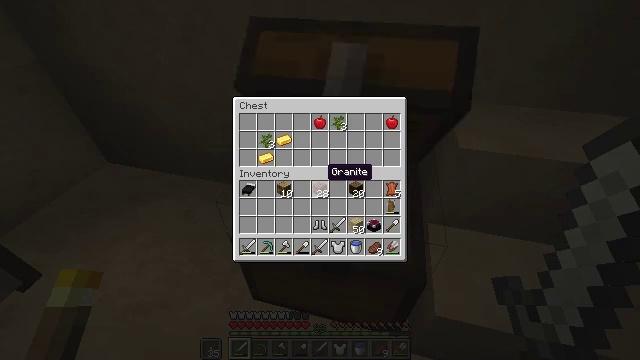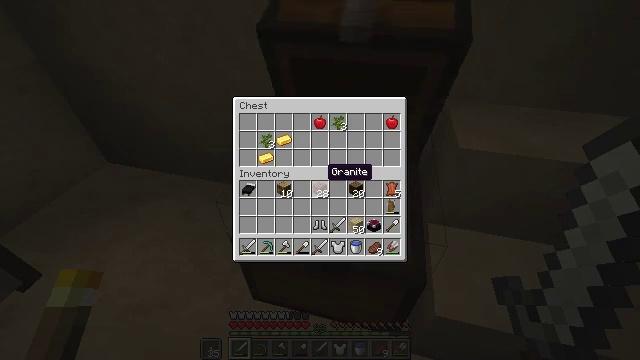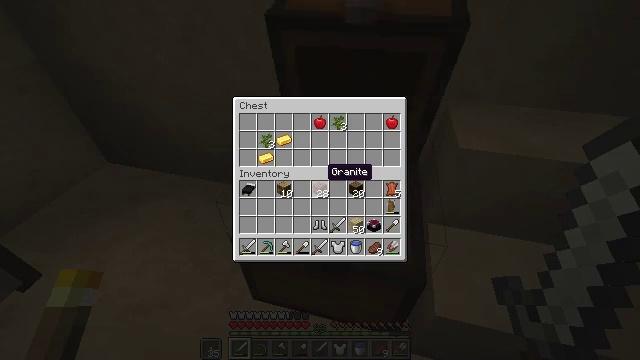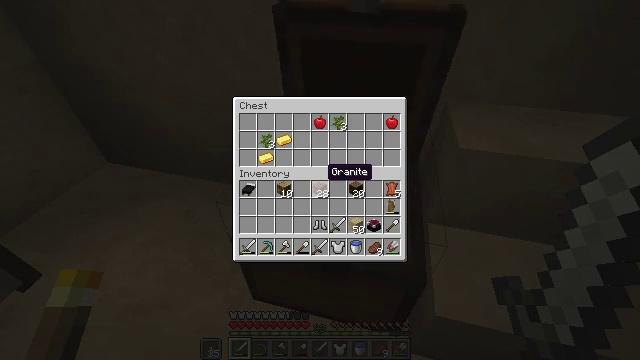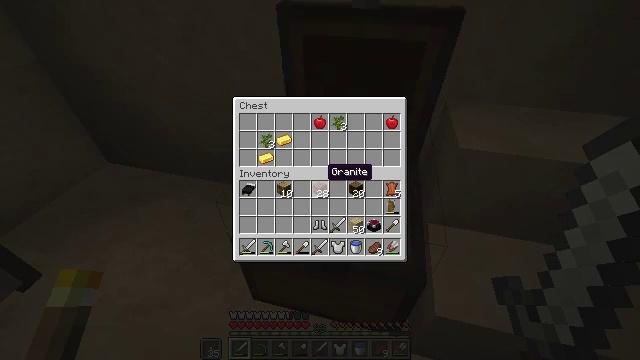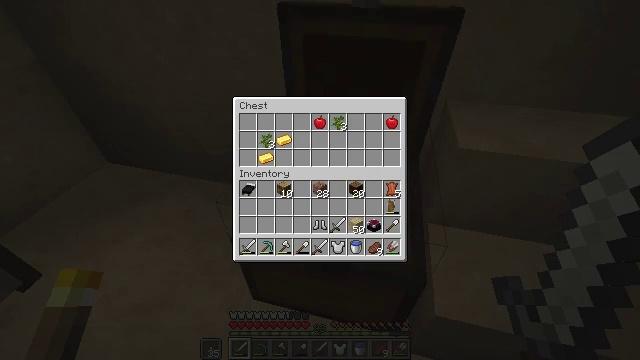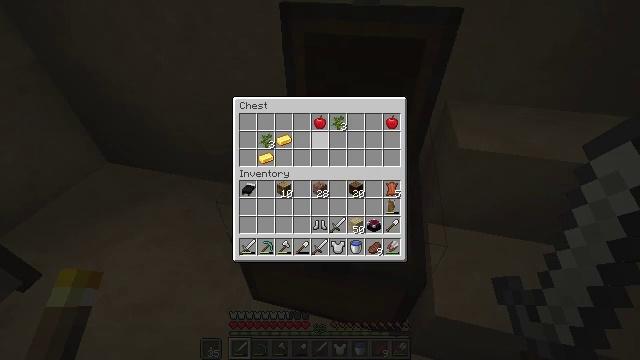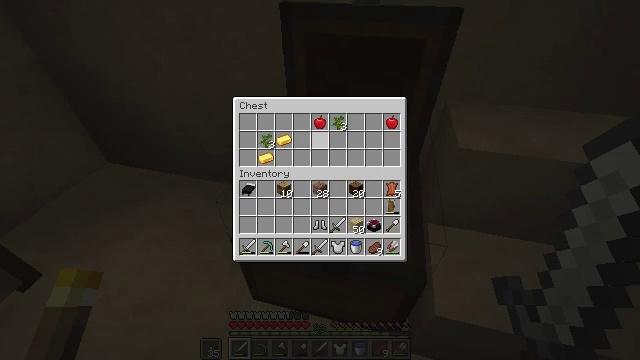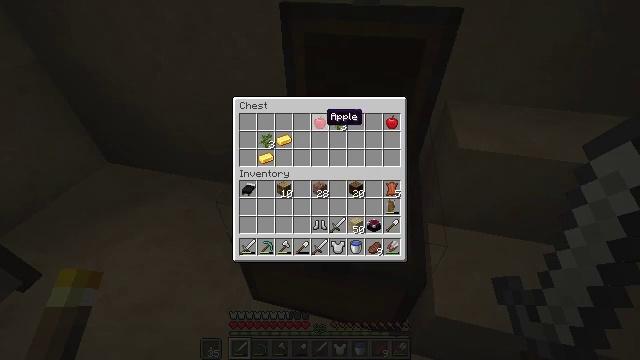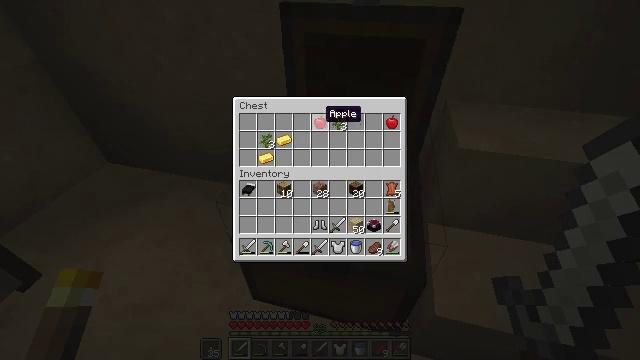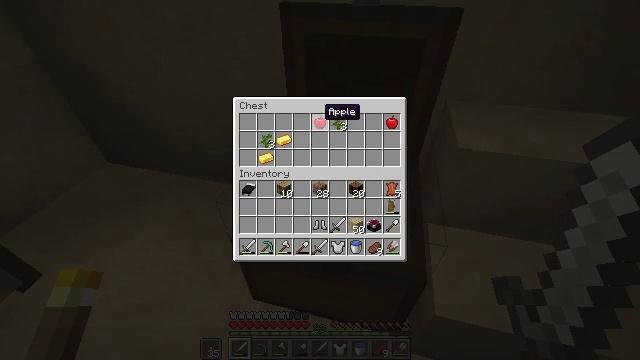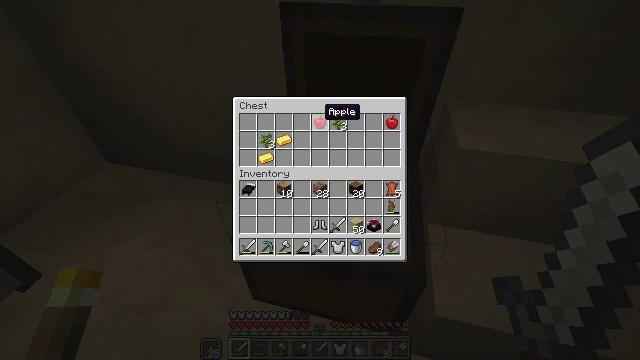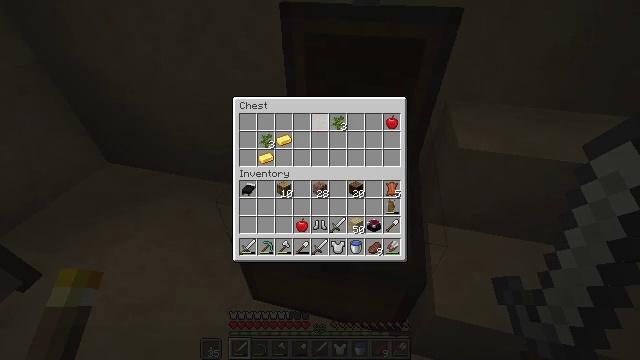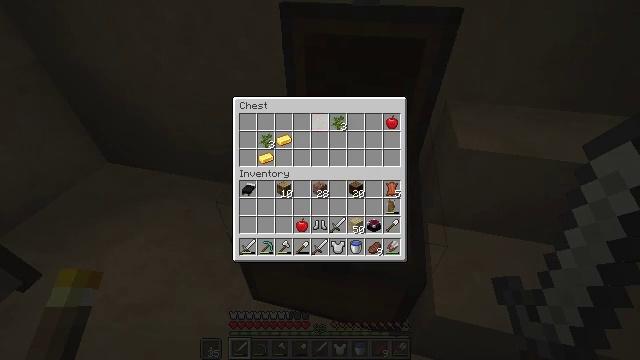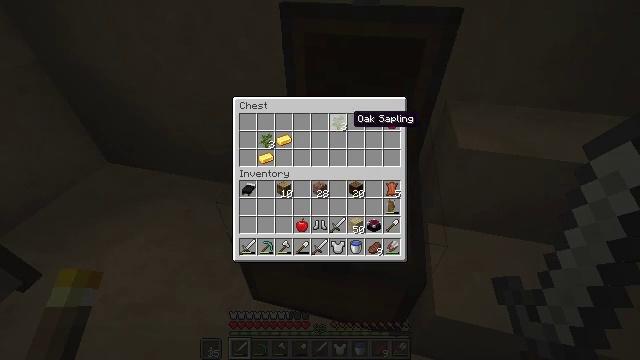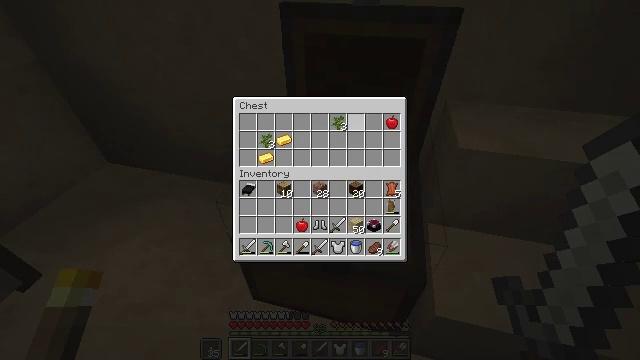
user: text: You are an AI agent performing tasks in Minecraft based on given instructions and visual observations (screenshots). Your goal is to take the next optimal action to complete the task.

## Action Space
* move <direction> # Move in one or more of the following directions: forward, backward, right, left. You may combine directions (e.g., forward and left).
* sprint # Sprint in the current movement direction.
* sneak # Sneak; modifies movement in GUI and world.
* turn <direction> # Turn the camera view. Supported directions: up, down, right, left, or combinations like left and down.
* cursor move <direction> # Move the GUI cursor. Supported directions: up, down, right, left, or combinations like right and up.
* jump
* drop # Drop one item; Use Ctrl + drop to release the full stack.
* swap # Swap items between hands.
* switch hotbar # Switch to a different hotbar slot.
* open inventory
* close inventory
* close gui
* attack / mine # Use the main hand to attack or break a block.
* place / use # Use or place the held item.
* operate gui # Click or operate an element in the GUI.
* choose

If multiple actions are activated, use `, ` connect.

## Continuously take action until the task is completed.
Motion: motion action
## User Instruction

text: Harvest hay blocks from the village.
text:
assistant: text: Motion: no_op
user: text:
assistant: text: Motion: no_op
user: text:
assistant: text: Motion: no_op
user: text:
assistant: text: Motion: no_op
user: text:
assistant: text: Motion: turn up
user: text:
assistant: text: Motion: turn up
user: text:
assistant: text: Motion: turn up
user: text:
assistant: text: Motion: sneak
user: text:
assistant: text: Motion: sneak
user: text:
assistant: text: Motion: sneak
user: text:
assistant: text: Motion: sneak
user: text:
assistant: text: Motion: sneak, attack / mine
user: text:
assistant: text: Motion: sneak, attack / mine
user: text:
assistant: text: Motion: sneak, turn right and down
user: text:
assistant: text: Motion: sneak, turn right
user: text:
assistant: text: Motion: sneak, turn right
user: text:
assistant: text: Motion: sneak
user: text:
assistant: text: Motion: sneak
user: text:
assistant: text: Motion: sneak
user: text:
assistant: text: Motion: sneak
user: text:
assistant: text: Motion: sneak
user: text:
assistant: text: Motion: sneak
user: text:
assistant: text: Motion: sneak
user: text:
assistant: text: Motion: sneak
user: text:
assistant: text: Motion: sneak
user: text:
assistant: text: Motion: sneak, attack / mine
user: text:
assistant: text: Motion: sneak, attack / mine
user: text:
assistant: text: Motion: sneak, attack / mine
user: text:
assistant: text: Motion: sneak, turn left and down
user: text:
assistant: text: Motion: sneak, turn left and down